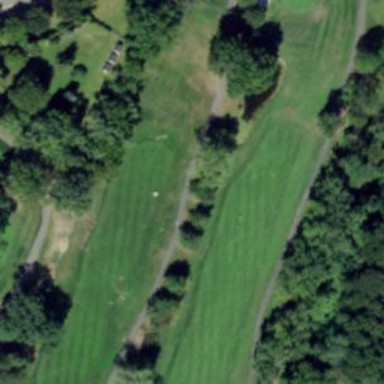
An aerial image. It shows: Grassy area designated as golf fairway.